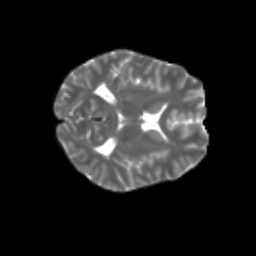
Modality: T2w
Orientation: axial
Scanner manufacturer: siemens
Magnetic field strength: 3 T
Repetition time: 4.16 s
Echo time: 0.0806 s